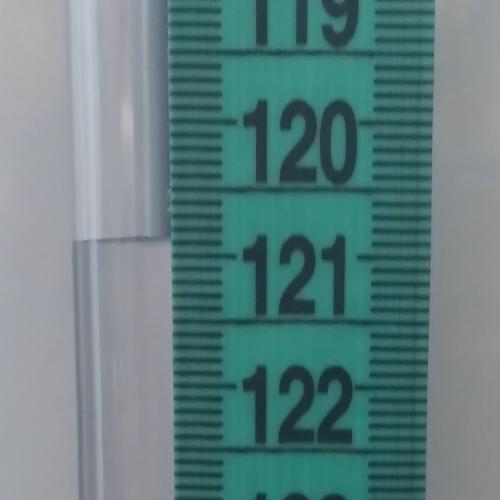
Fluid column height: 120.9 cm